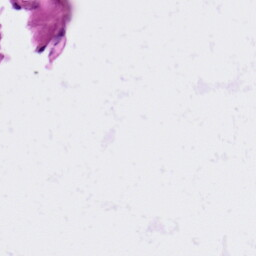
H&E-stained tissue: Lung